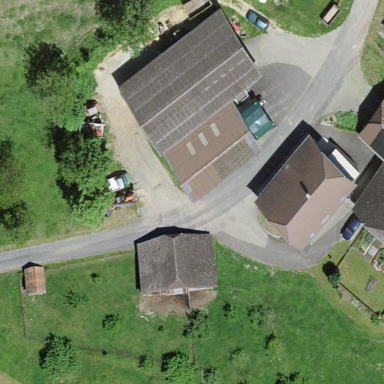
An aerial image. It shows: Shed building.